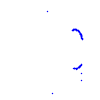
Particle: pion